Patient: sex F, age 74
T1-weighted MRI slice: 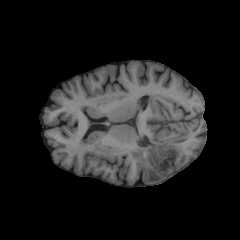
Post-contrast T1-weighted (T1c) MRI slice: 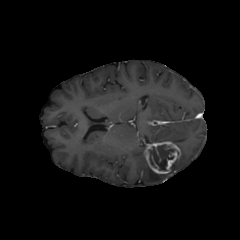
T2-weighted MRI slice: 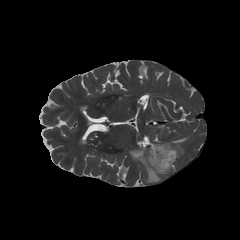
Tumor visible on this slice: yes
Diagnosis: Glioblastoma, IDH-wildtype
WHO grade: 4